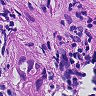
Metastatic tissue present: yes